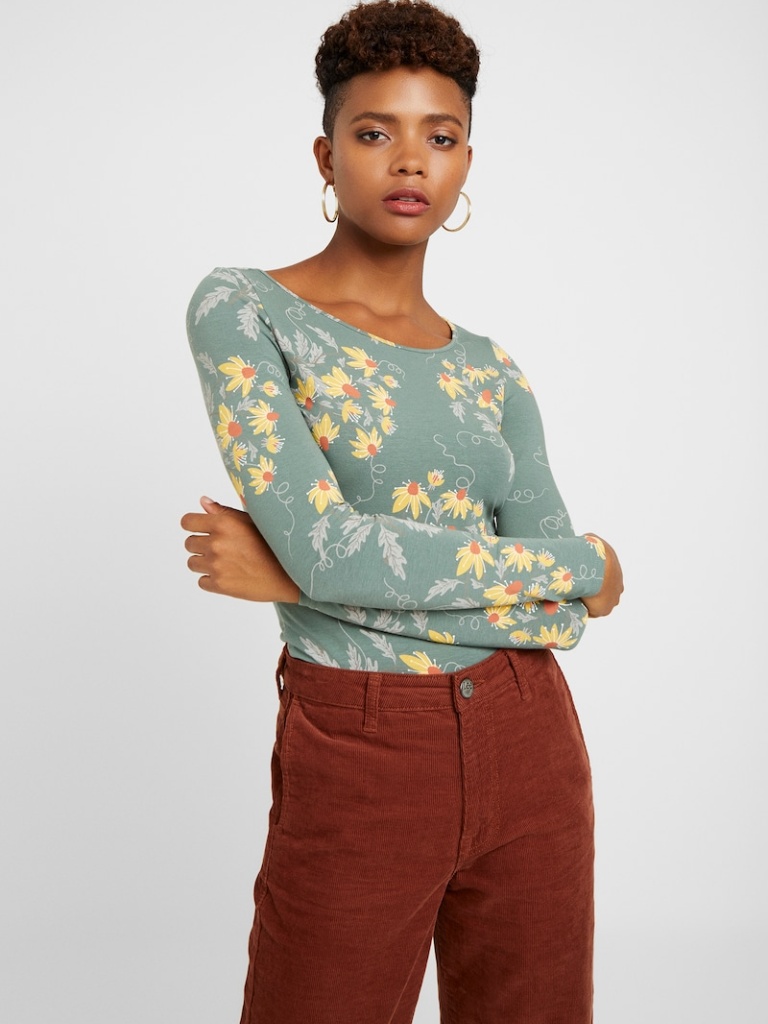
cotton tight a long-sleeved with the sleeves down hip length Fully Tucked in crew t-shirt